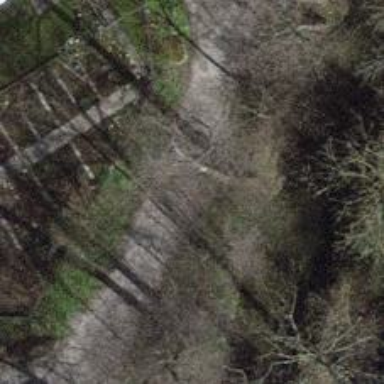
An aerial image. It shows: Footway with fine gravel surface.